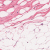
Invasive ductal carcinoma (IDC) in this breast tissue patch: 0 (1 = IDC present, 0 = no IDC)